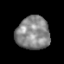
Tissue: lung
Cell type: Endothelial cells
Senescence score: 0.5743
Nuclear area (px): 1090
Mean DAPI intensity: 134.623